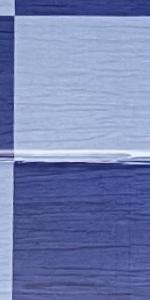
Label: Empty